Question: I have two divs inside a parent div (see image below). When the "black" div grows in height, so does the outer "red" div, but I want to make the "green" div to grow as well. How can this be done in css?

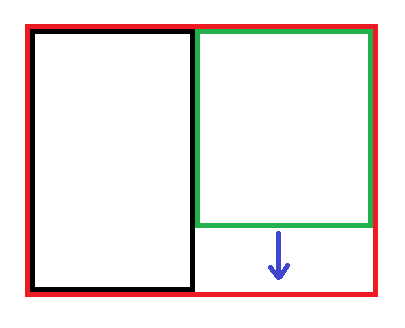
Answer: You can use the CSS properties 'table, table-row, and table-cell'. You may need to check if its supported in browsers your targeting though. <URL>
Example: <URL>